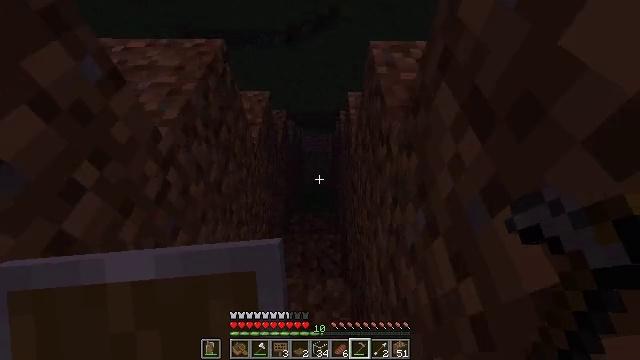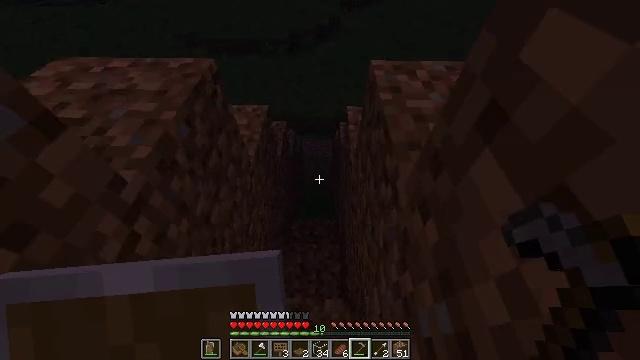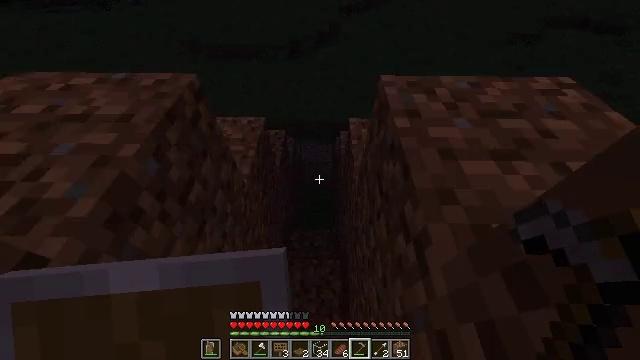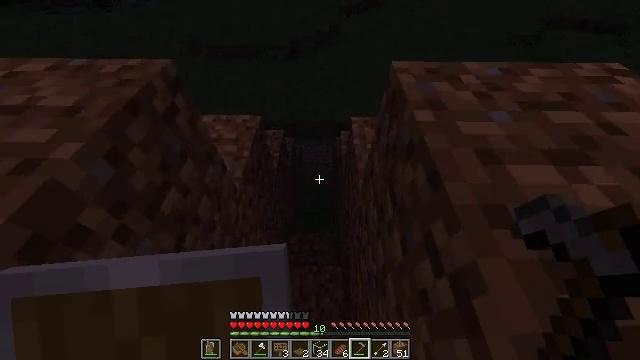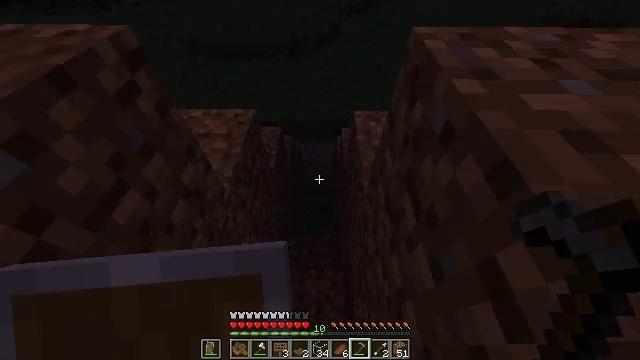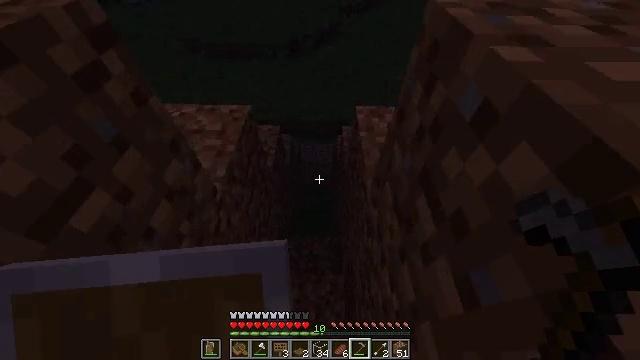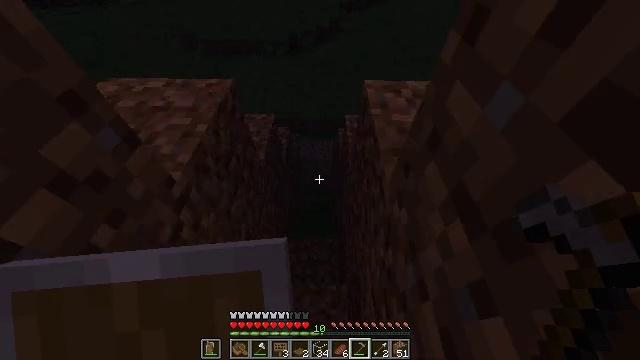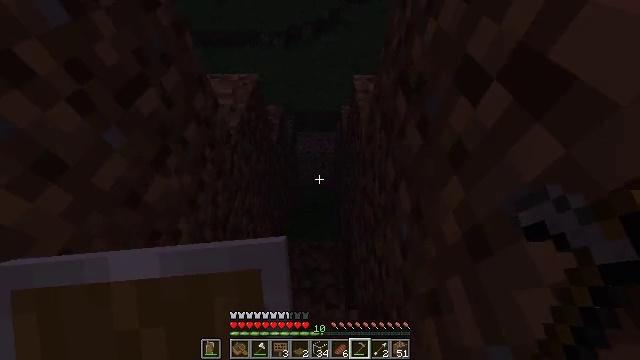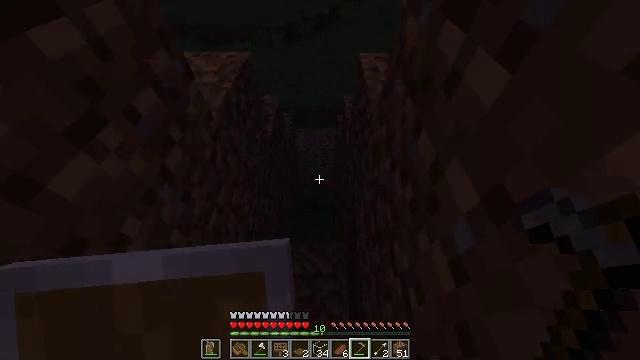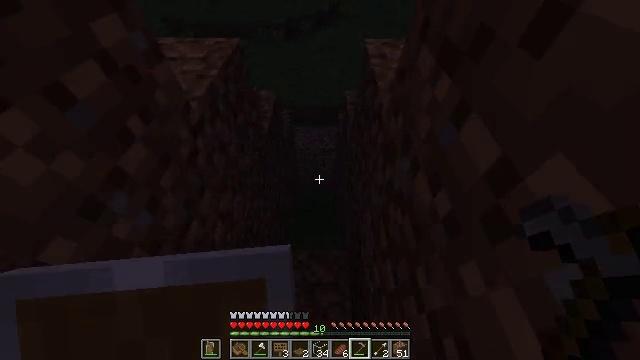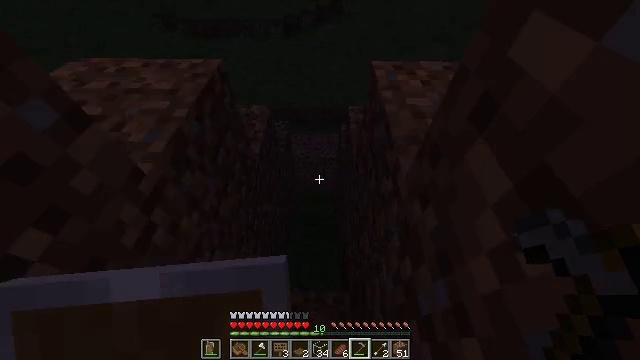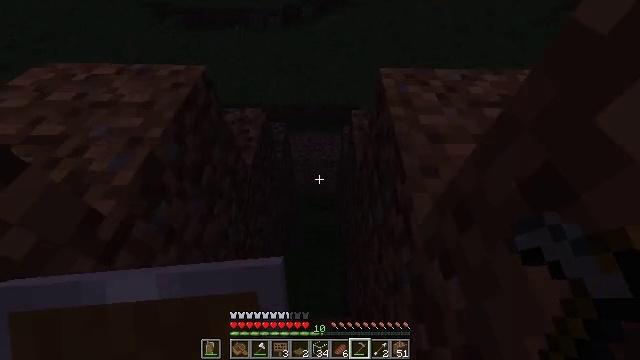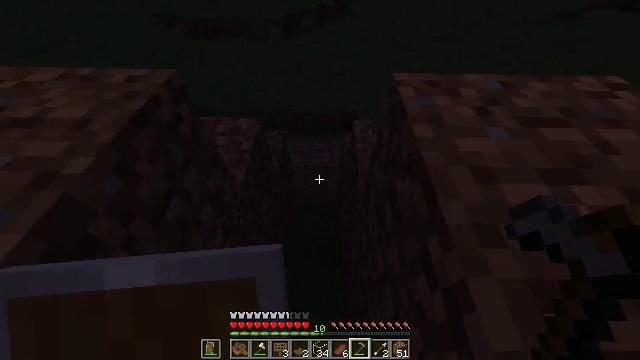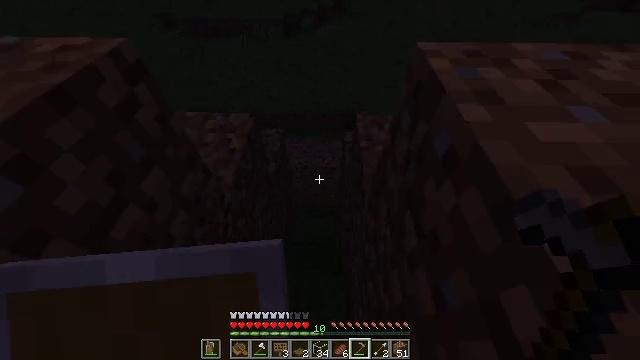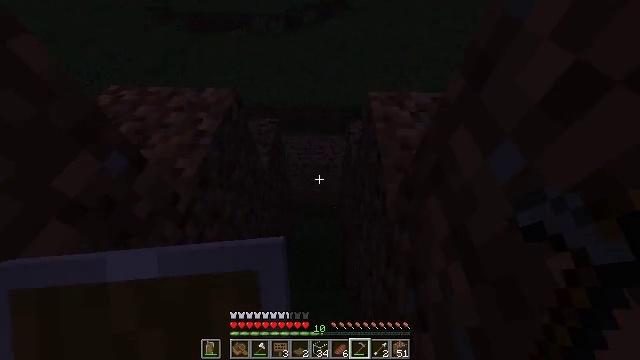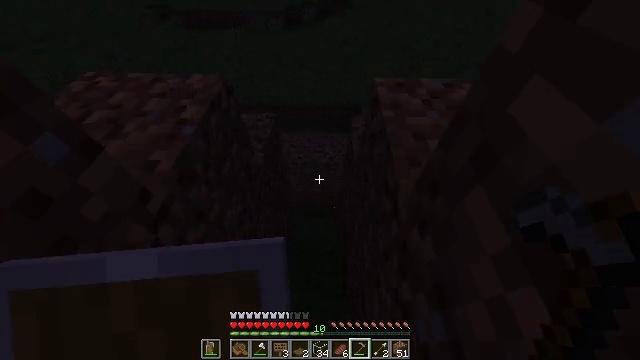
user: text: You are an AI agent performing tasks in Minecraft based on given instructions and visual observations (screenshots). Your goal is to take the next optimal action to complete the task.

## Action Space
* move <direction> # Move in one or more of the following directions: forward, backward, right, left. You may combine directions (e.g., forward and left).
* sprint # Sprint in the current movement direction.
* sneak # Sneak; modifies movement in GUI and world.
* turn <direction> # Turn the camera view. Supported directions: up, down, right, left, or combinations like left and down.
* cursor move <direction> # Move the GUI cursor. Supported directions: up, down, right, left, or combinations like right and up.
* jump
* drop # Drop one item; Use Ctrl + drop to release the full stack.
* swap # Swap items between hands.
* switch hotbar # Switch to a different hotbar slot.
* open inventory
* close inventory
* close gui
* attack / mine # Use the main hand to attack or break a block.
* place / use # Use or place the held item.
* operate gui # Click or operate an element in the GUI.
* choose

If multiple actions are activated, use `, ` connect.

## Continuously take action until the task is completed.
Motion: motion action
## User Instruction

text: Get dirt block.
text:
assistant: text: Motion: move forward, sprint
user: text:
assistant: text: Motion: move forward
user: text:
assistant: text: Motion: move forward
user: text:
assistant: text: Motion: move forward, sprint
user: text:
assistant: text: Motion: move forward, sprint
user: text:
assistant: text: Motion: move forward, sprint
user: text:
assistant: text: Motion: move forward
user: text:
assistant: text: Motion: move forward
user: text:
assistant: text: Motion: move forward, sprint
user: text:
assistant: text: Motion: move forward, sprint
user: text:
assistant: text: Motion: move forward, sprint
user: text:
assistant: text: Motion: move forward, sprint
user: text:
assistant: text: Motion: move forward
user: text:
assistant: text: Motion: move forward, sprint
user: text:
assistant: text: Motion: move forward, sprint
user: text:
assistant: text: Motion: move forward, sprint
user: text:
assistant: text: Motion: move forward, sprint
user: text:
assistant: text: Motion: move forward
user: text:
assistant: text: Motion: move forward
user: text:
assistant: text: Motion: move forward, sprint
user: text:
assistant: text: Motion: move forward, sprint
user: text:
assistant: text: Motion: move forward, sprint
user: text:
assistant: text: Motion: move forward
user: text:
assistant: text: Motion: move forward
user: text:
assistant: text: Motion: move forward, jump
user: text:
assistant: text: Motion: move forward, jump
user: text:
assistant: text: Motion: move forward, jump
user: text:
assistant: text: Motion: move forward, jump
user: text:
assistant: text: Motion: move forward, jump
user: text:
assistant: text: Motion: move forward, jump